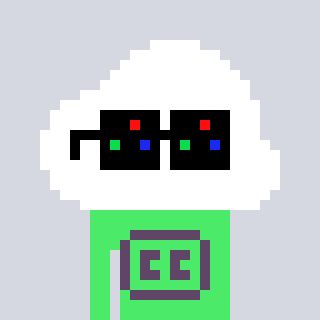
a pixel art character with square black sunglasses, a cloud-shaped head and a teal-colored body on a cool background